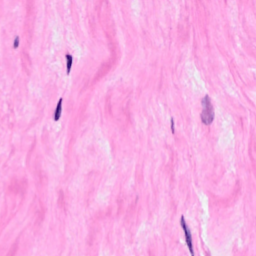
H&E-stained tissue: Breast